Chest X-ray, AP view. Patient: 68 years old, sex F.
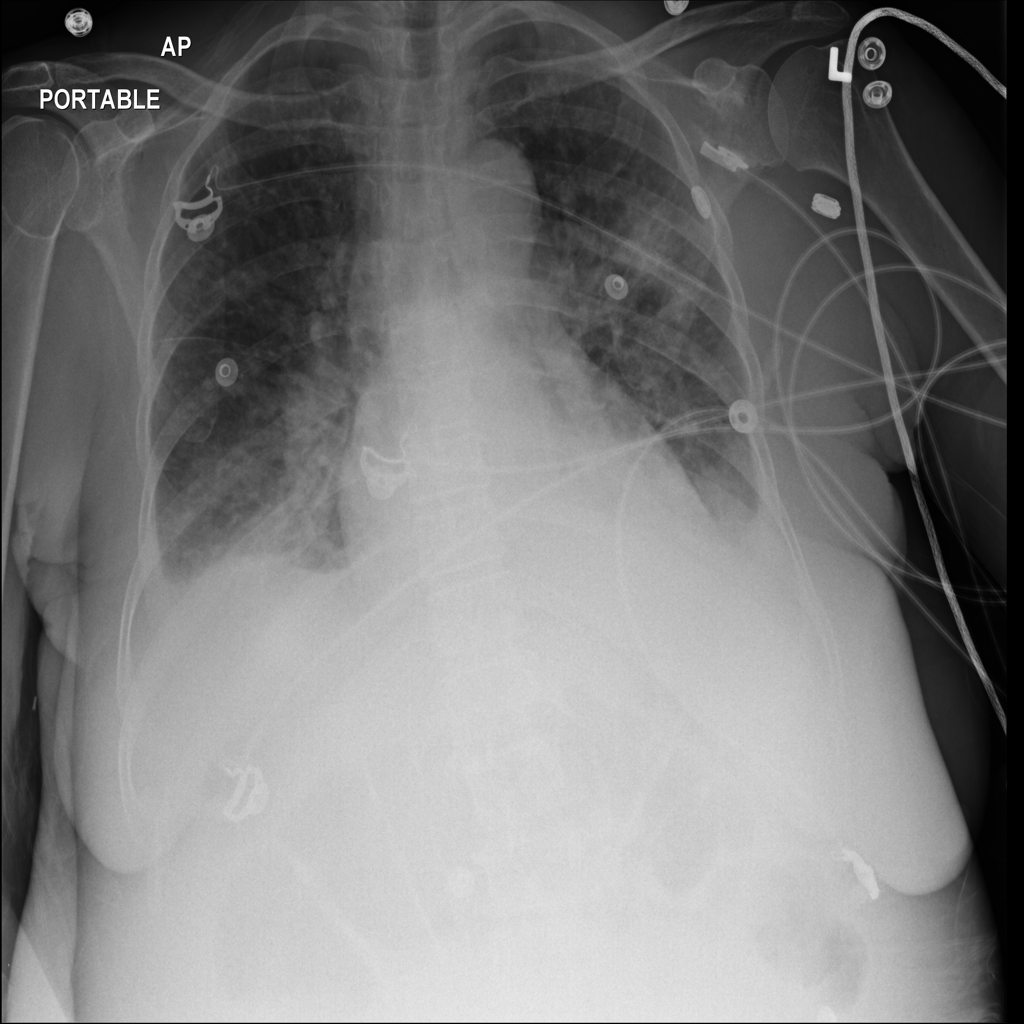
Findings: Nodule